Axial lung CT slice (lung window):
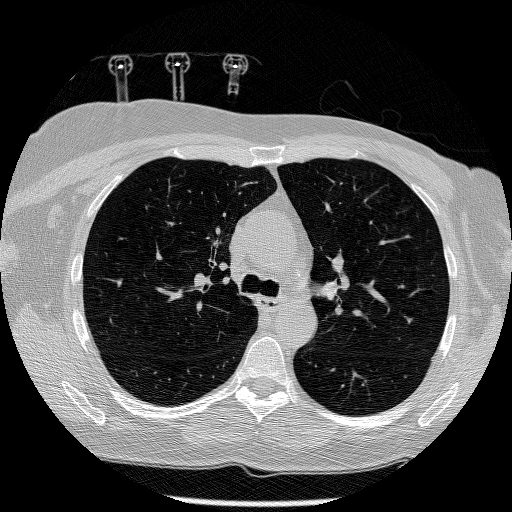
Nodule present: no